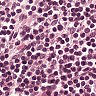
Metastatic tissue present: no